Question: I would like to make all my http error pages uniform so that they are displayed using my websites theme. Out of the box liferay seem to be handling some errors and ignoring others, leaving it up to tomcat to display them in its well known format. Now 404 is for example handled by liferay. It is displayed by status.jsp and has the same theme as the rest of my site. status.jsp seems only to support a few error messages like 404 and 500. My idea to solve this is to add more error codes in ROOT/WEB-INF/web.xml like 401,403,405 and so on. I can point all these to a jsp ROOT/errors/error.jsp that does something like
'''
<body onload="javascript:location.replace('http://localhost:8080/c/portal/status?err=<%= pageContext.getErrorData().getStatusCode() %>&uri=<%= pageContext.getErrorData().getRequestURI() %>')">
'''
This way I get some necessary data into status.jsp. And can display a message that contains both the http code and the URI that caused it using a hook that overrides the original status.jsp.
Now, is this a reasonable way of achieving the uniform status pages? Is there a better way?
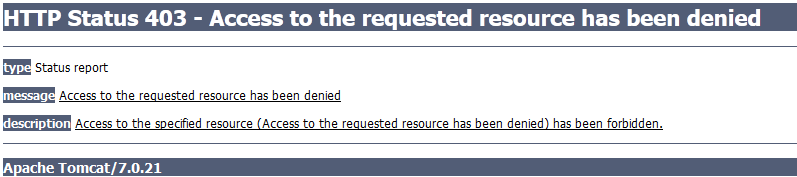
Answer: You can define error pages in your web.xml. refer to distinct controllers which wil delegated to JSPs with prepared data. Never ever use scriptlets in JSPs.